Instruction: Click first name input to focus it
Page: traveler
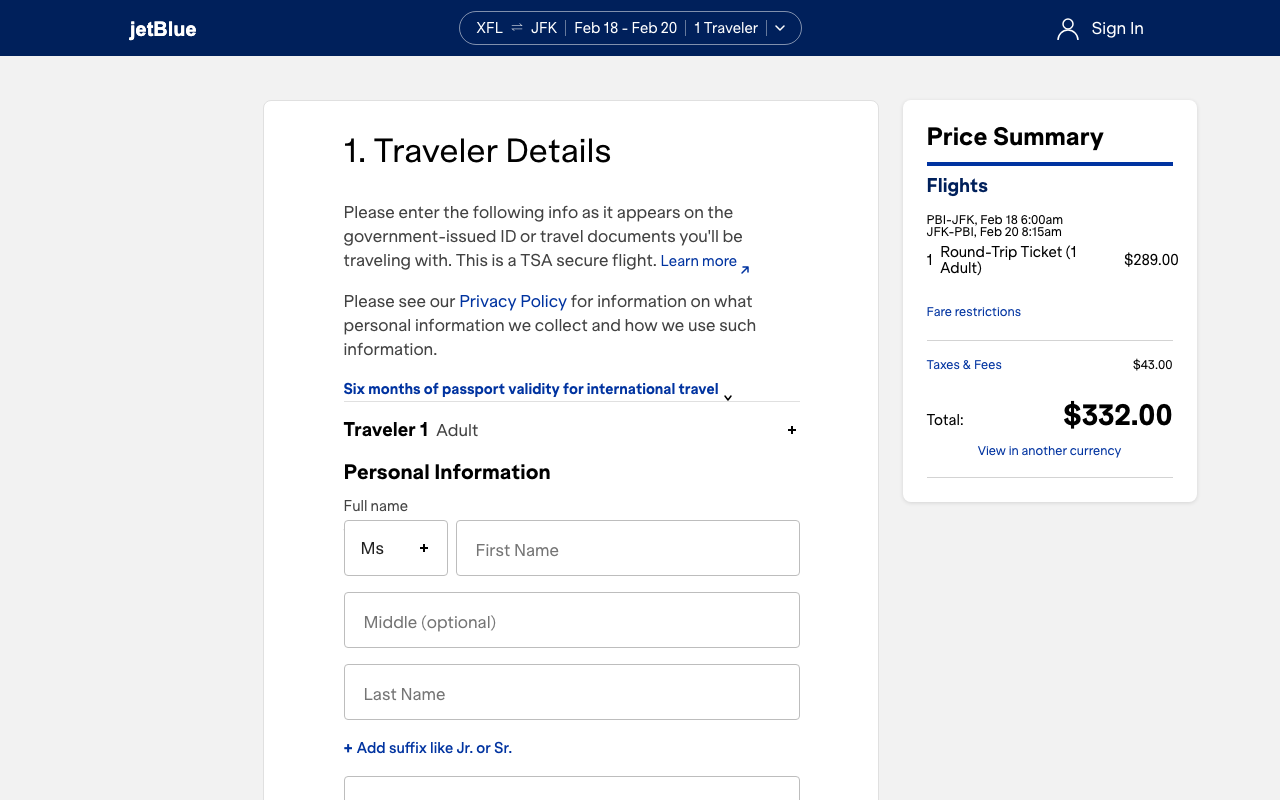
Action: click